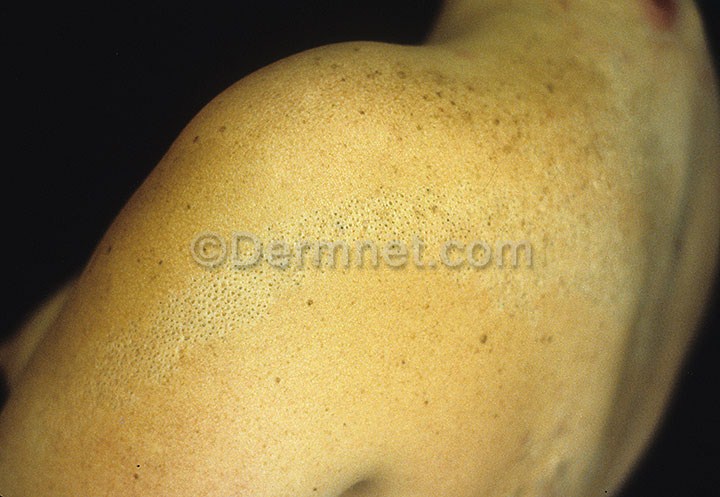
Disease: Acne and Rosacea Photos